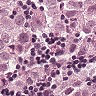
Metastatic tissue present: yes